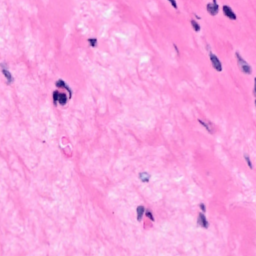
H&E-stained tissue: Breast